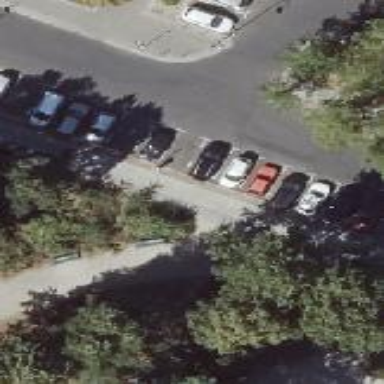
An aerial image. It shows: Street side parking area.